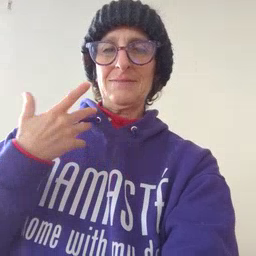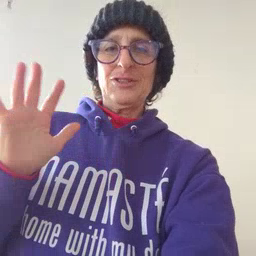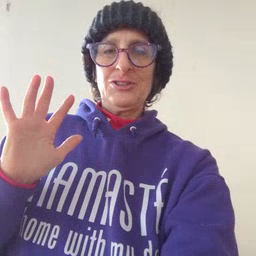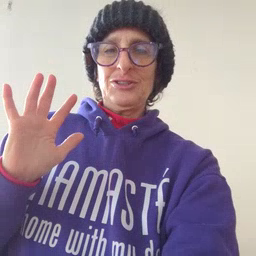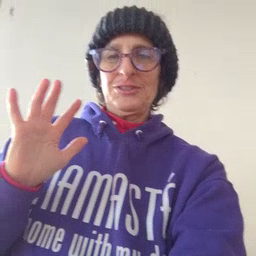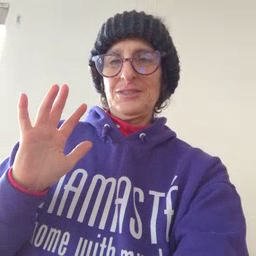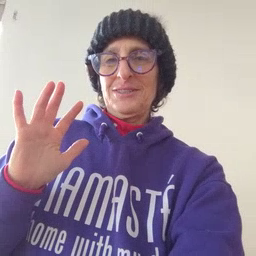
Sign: finish